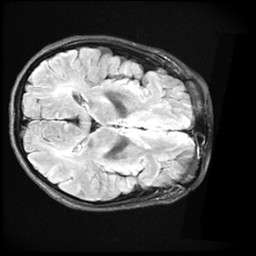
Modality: FLAIR
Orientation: axial
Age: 49
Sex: female
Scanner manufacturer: ge
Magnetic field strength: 3 T
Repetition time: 11 s
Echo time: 0.1497 s